Interaction volume radius: 5 \u00c5
Interaction volume height: 40 \u00c5
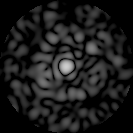
Disorder parameter: 0.8495